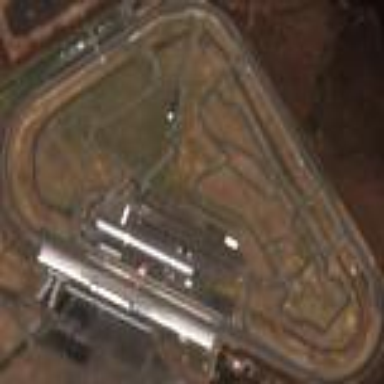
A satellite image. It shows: Asphalt raceway.